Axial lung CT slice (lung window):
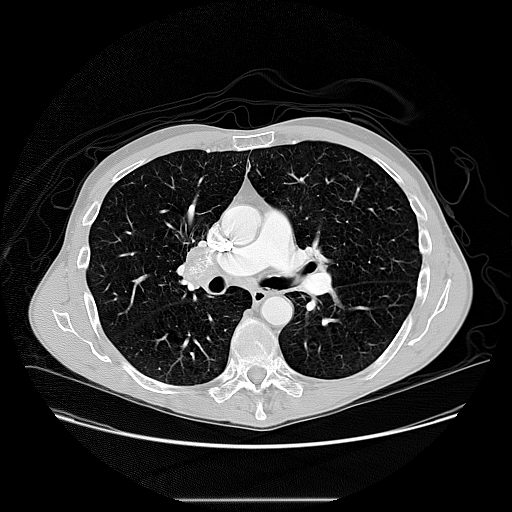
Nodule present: no